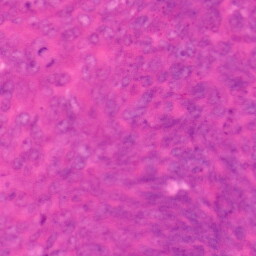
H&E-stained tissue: Colon